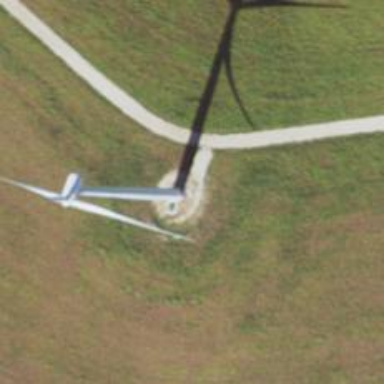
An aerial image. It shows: Wind generator powered by horizontal-axis wind turbine.